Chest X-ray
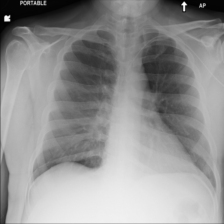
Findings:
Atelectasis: negative
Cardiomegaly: negative
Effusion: negative
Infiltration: negative
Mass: negative
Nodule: negative
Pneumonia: negative
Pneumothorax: negative
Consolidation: negative
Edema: negative
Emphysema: negative
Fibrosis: negative
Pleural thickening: negative
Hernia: negative